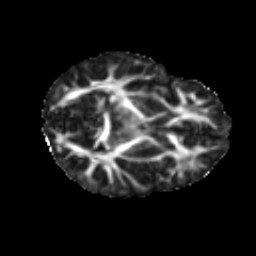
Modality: FA
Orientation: axial
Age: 14
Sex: male
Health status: ill
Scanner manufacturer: ge
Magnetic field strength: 3 T
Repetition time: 6.752 s
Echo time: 0.079 s